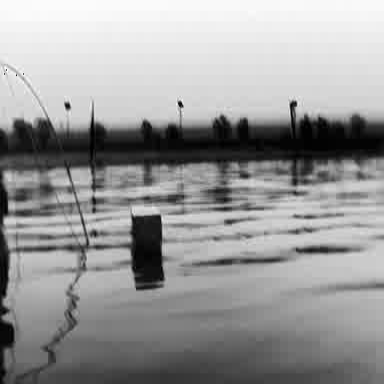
There is a fishing_boat in the infrared image.